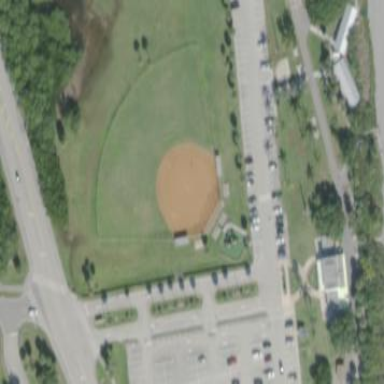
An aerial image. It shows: Baseball pitch for leisure land.